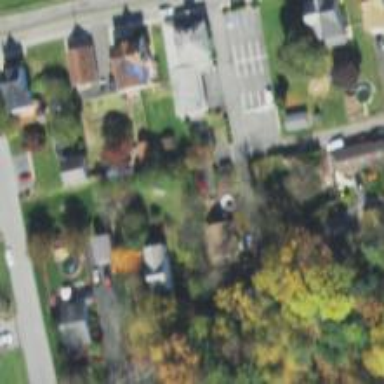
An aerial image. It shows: Alley classified as service road.